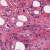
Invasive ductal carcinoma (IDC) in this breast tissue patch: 1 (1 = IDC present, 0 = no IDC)